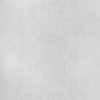
Atmospheric dust classification: dusty